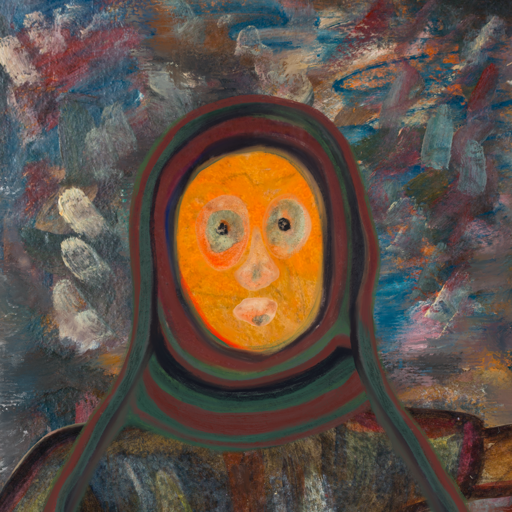
Background: Boggyland, Head And Neck Front: Sisters, Face Front: Childish, Bust: Mosgoul, Hair Front: Blank, Head Accessory: After_Raid_Scarf, Second Necklace: Blank, Necklace: Blank, Baby: Blank